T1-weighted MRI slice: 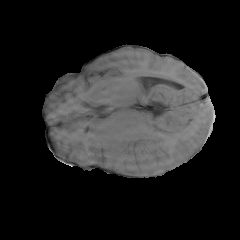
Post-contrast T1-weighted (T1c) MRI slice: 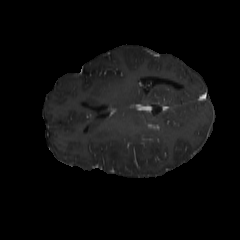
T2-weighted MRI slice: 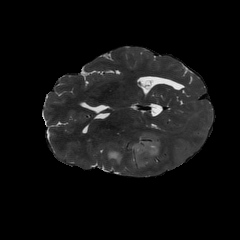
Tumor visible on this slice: yes